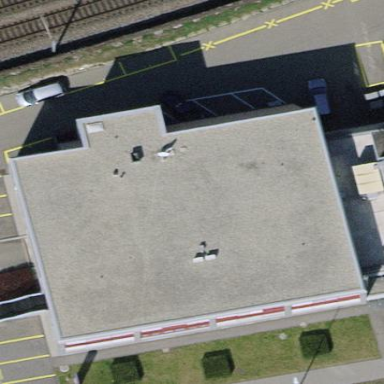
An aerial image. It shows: Office building with flat roof.